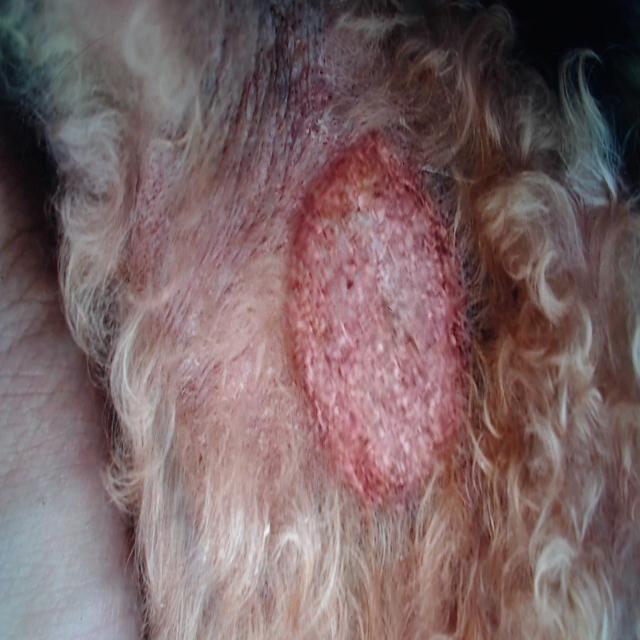
Canine ringworm (Dermatophytosis) — fungal infection caused by Microsporum or Trichophyton. Presents with circular alopecia, scaling, crusting, and broken hairs.